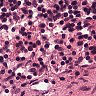
Metastatic tissue present: no